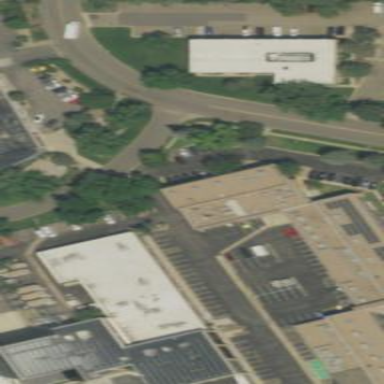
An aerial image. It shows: Office building.